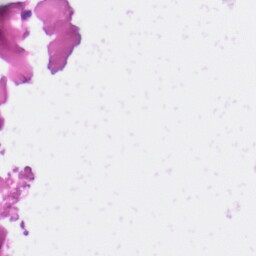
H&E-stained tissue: Skin